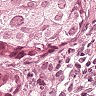
Metastatic tissue present: yes